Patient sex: F
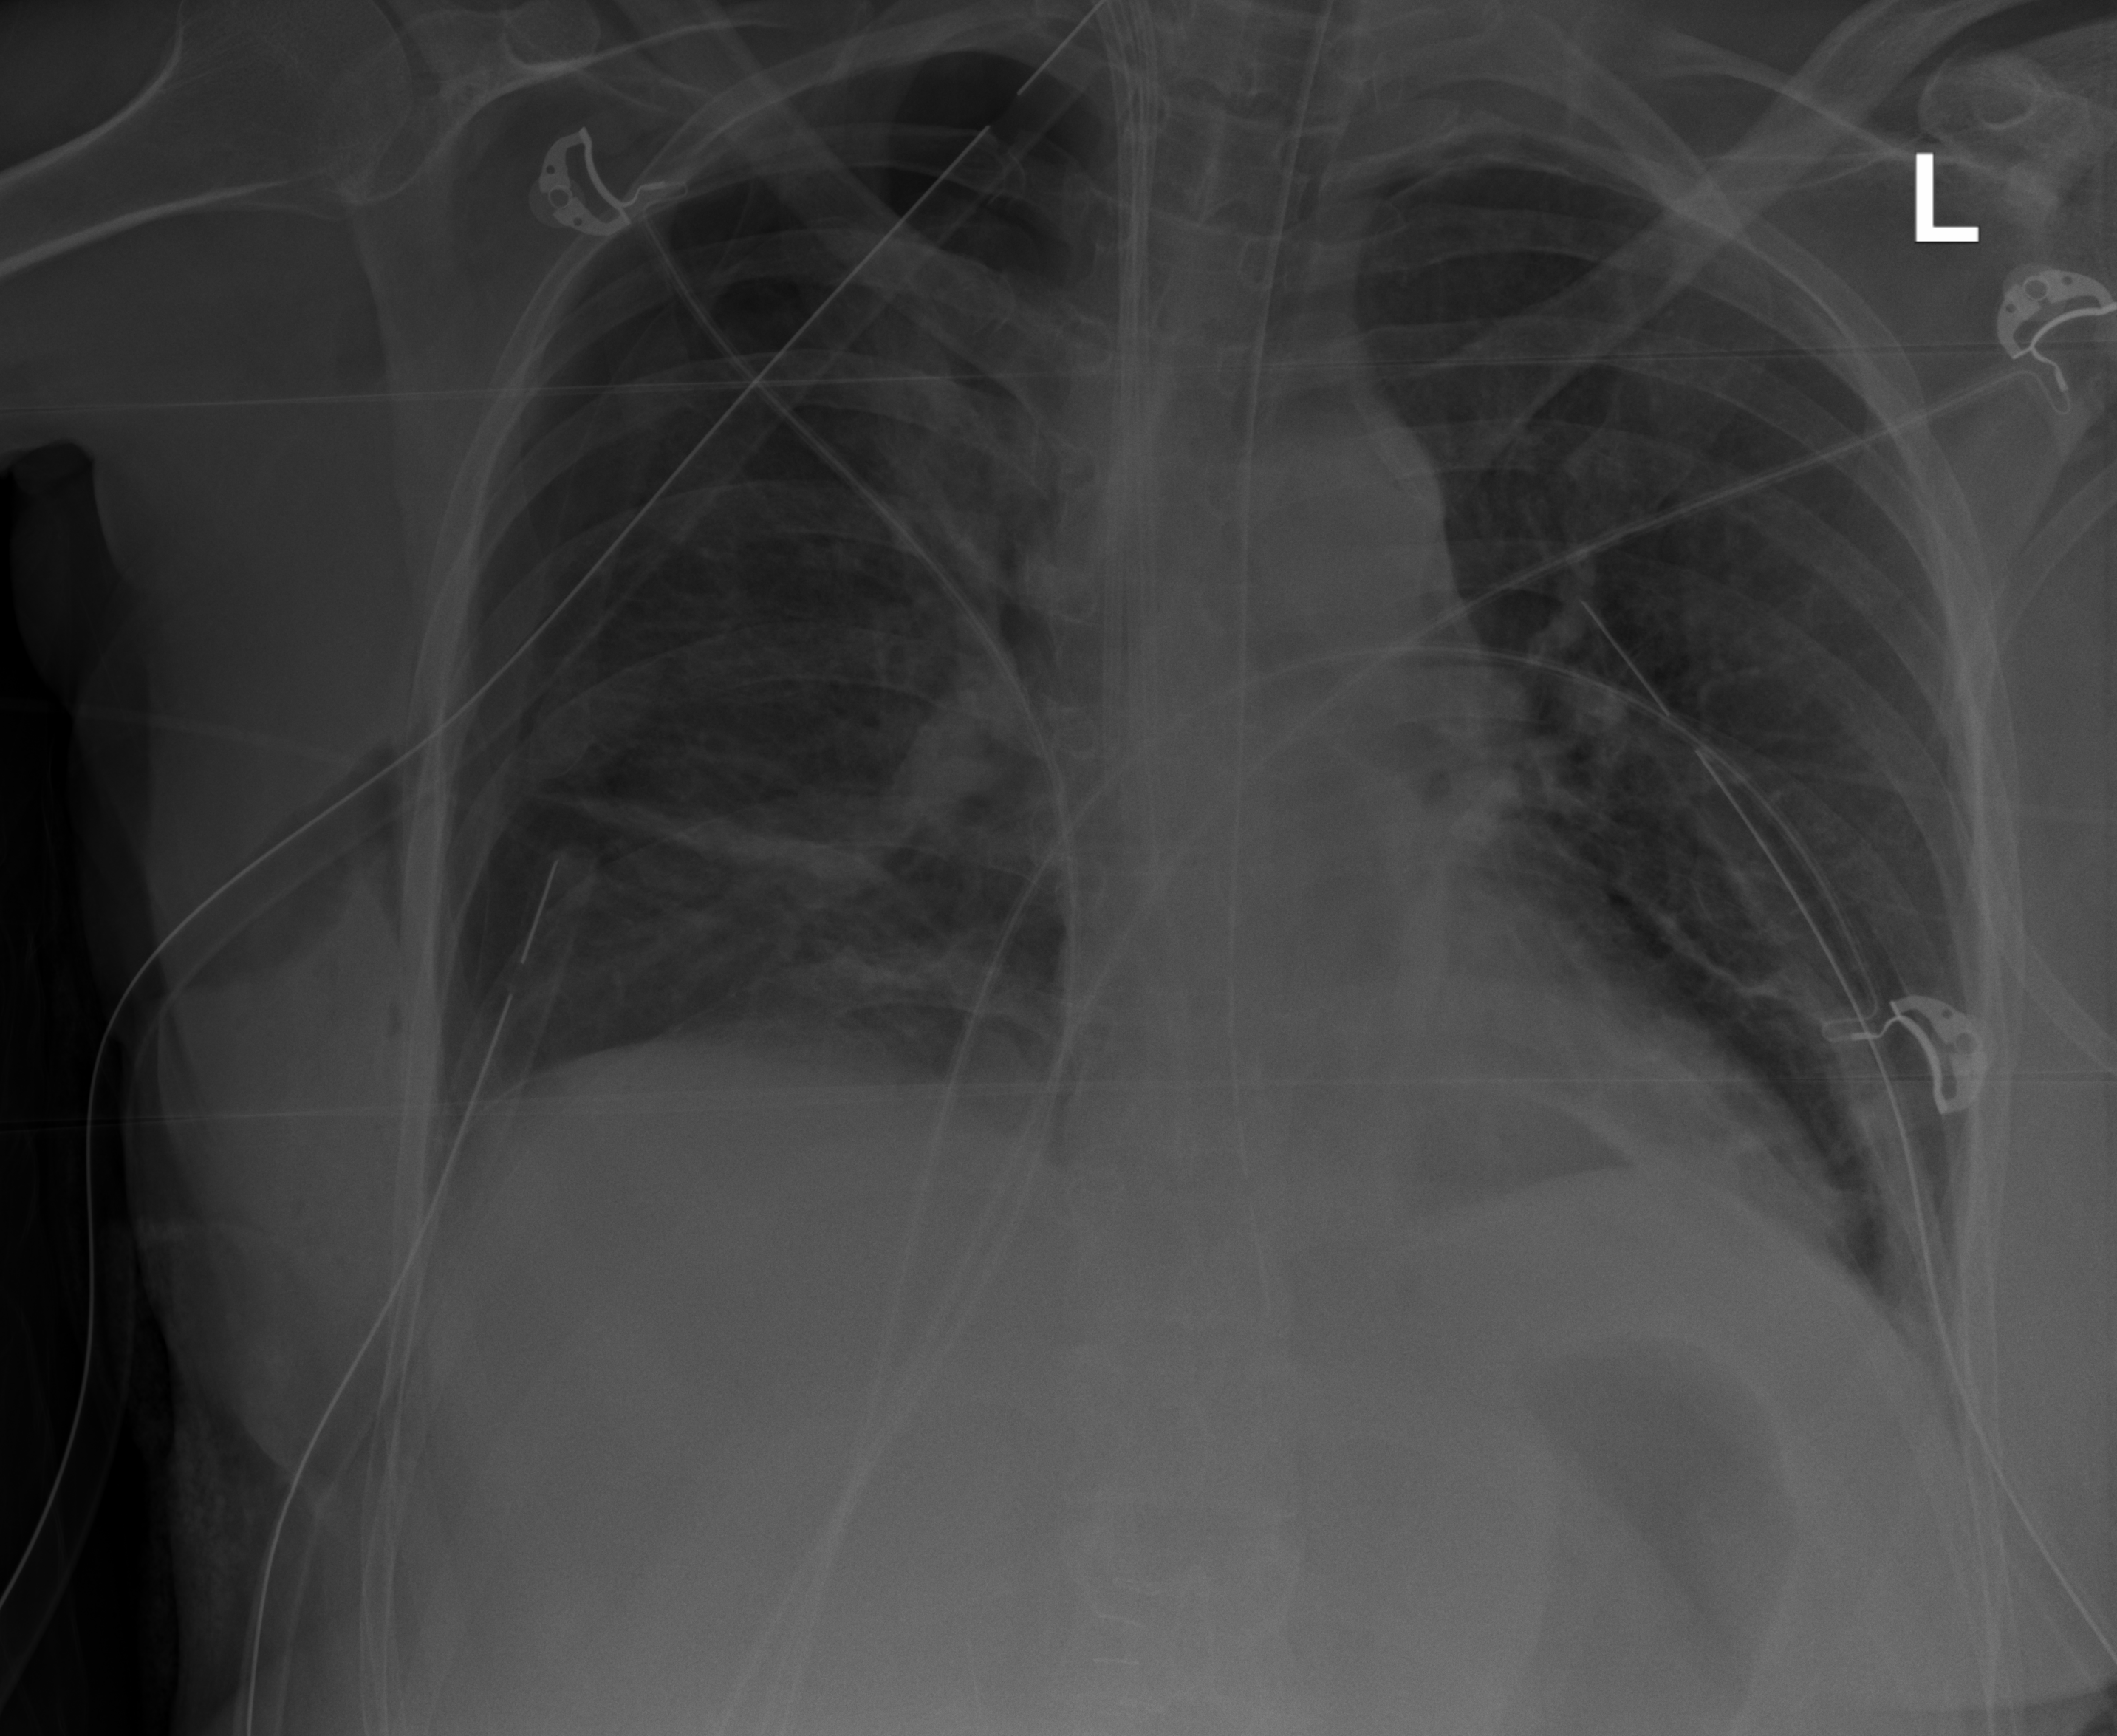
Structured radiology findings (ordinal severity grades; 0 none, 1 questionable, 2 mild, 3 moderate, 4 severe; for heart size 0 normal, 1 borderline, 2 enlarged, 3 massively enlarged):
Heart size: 1
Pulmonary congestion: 1
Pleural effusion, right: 0
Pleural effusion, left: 2
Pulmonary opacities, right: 2
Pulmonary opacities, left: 2
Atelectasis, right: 2
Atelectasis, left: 2